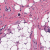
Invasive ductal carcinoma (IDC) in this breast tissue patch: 1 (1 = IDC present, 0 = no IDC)